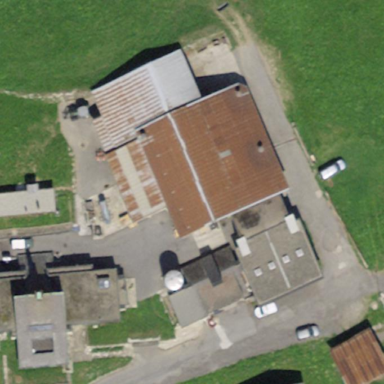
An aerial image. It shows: Farmyard area.